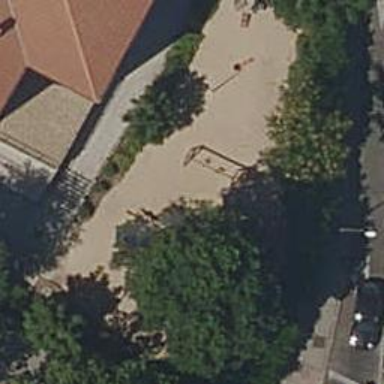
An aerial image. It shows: Playground area for leisure activities on the land.